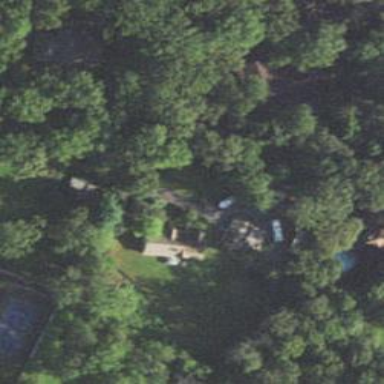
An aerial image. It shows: Driveway.